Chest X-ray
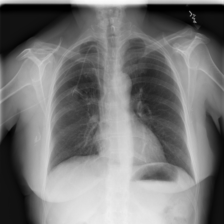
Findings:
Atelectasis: negative
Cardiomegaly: negative
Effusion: negative
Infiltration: negative
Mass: negative
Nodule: negative
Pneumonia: negative
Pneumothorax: negative
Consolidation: negative
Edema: negative
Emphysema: negative
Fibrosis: negative
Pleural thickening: negative
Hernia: negative